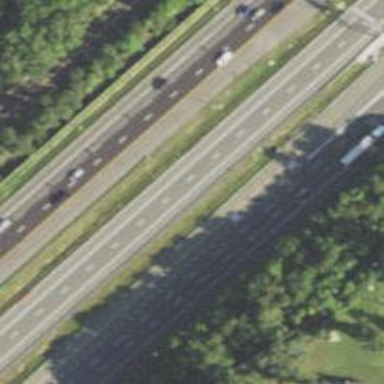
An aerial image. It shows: Motorway junction.